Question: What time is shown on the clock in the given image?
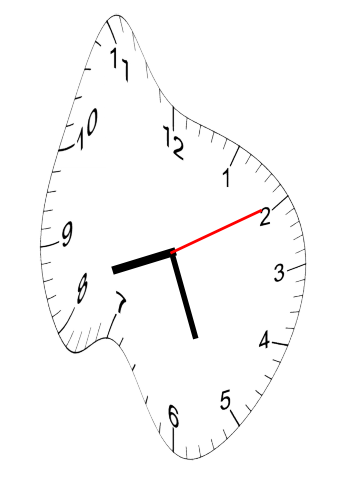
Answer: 08:26:10